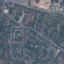
Land use / land cover class: Residential